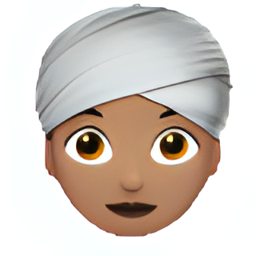
Name: woman wearing turban type 4
Emoji: 👳🏽‍♀️
Group: People & Body
Sub-group: person-role